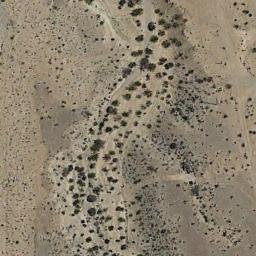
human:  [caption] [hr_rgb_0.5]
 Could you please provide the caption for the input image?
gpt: Chaparral is densely distributed in the sand from the middle to sparsely around .

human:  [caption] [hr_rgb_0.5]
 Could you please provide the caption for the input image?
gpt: There are many bushes make up the chaparral in the bare land .

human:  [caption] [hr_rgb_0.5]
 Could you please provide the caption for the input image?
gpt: Some chaparrals of different kinds and sizes grow in the desert and some roads go through the desert .

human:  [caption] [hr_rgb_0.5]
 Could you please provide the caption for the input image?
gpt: In this jungle, Only the little vegetation can be seen .

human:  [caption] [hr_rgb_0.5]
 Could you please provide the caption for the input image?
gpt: The chaparral is not evenly distributed .